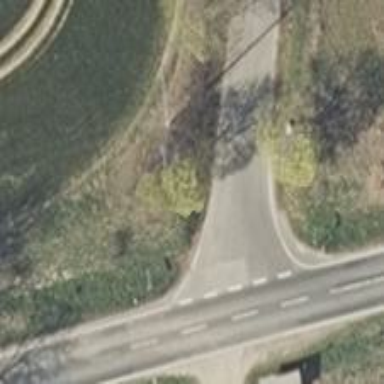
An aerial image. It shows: Tertiary road.